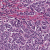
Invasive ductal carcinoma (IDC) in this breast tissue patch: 1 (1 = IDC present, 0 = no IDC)